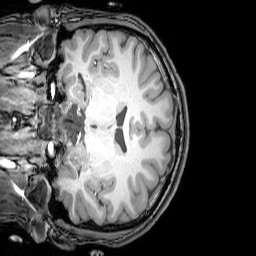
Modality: T1w
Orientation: coronal
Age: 21
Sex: male
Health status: healthy
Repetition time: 0.081 s
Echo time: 0.037 s